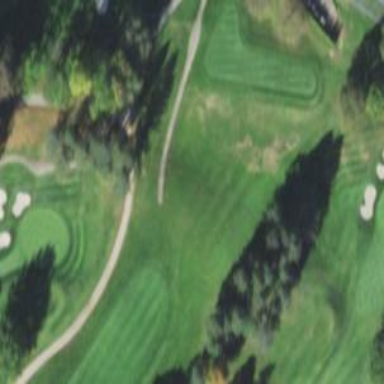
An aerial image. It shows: Path for both road and golf.